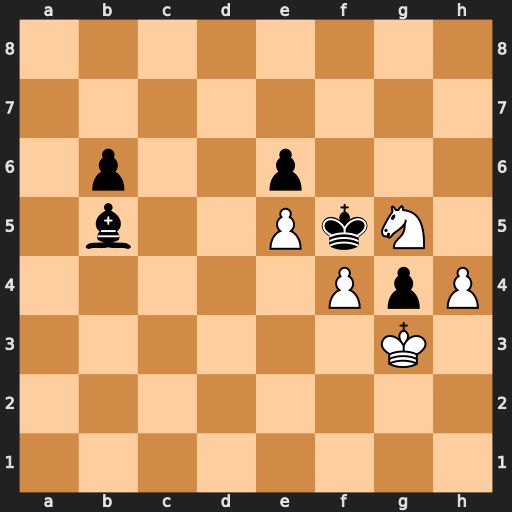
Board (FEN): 8/8/1p2p3/1b2PkN1/5PpP/6K1/8/8
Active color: w
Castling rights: -
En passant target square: -
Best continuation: h5 Be8 h6